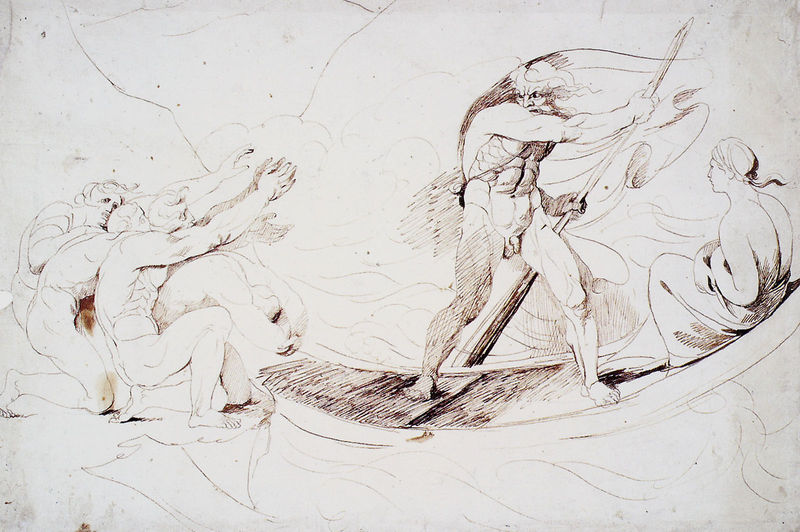
Titel: Psyche wird von Charon über des Styx gerudert
Künstler: George Romney
Institution: Cambridge, Fitzwilliam Museum
Schlagwörter: gott, mann, meer, nackt, fluss, frau, männer, skizze, zeichnung, arme, tod, hände, boot, kahn, ruder, schiff, rauschen, not, seenot, sturm, muskeln, tusche, beten, hilfe, beeten, stange, bitte, hades, unterwelt, leonardo, nachen, da vinci, leonardo da vinci, fährmann, poseidon, posaidon, leonardo da vince